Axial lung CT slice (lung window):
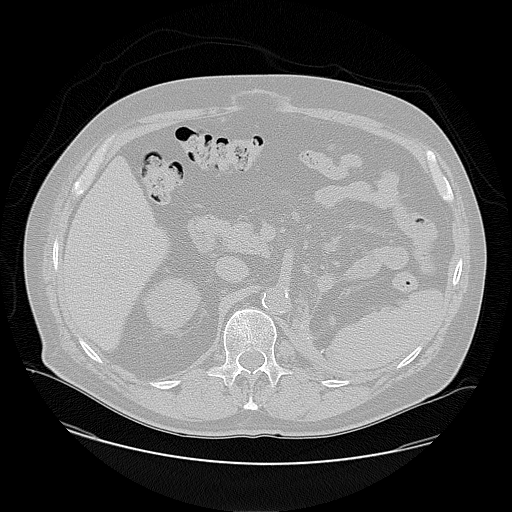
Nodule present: no